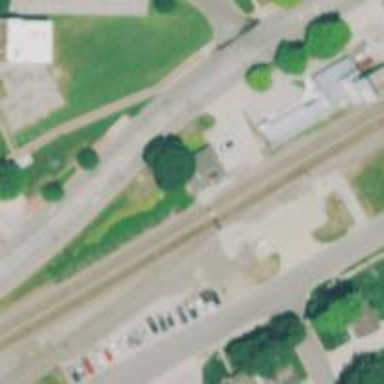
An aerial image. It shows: Railway service station.